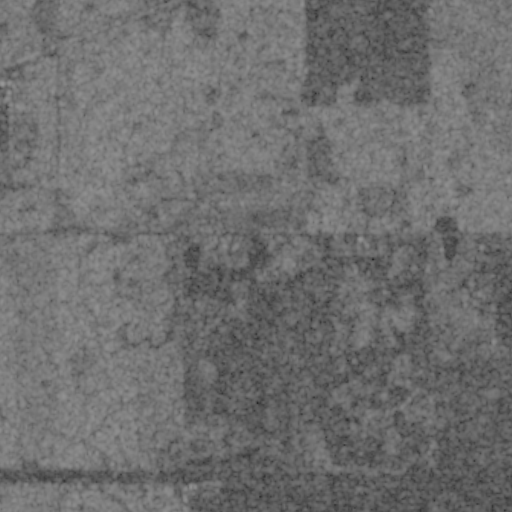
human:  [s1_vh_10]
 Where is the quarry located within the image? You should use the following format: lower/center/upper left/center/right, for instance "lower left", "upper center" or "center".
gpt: The quarry is located in the center right of the image.
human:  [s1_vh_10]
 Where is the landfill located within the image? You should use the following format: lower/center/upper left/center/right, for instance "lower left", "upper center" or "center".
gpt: There is no landfill in the image.

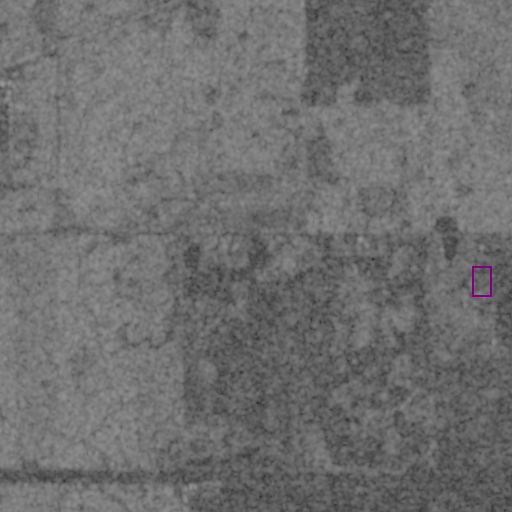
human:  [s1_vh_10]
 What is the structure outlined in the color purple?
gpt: The structure outlined in purple is a quarry.
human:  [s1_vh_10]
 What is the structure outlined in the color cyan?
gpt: There is no cyan outline.